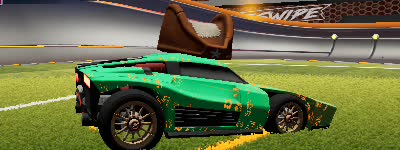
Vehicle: breakout